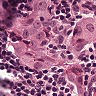
Metastatic tissue present: yes